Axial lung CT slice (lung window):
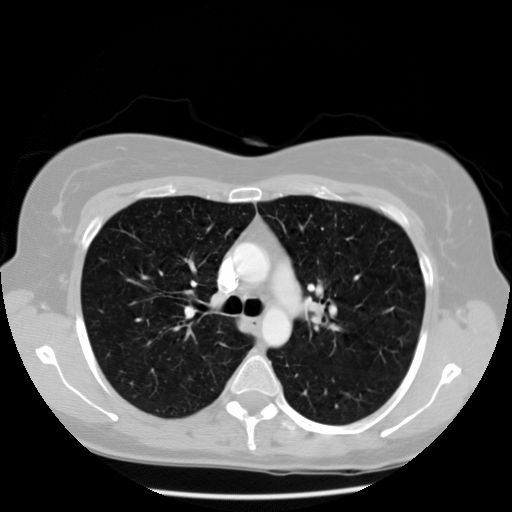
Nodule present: no